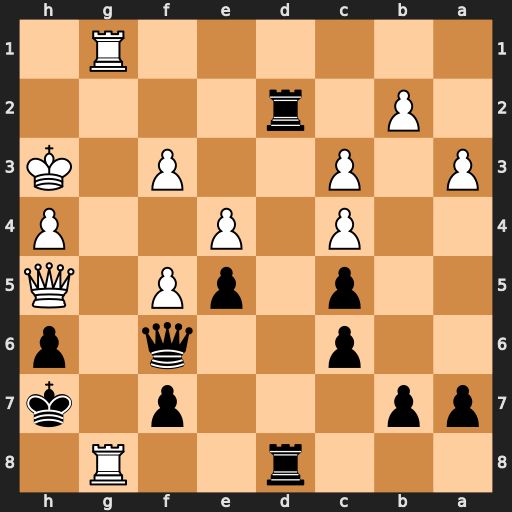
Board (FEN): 3r2R1/pp3p1k/2p2q1p/2p1pP1Q/2P1P2P/P1P2P1K/1P1r4/6R1
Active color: b
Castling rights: -
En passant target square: -
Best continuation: Rxg8 Rxg8 Kxg8